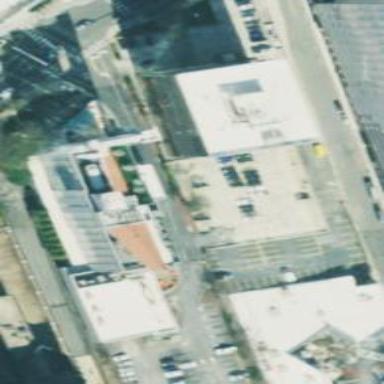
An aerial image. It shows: Commercial building.